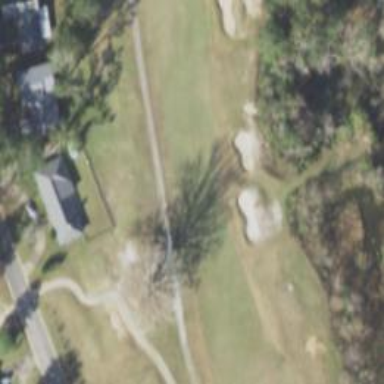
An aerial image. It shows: Golf hole.